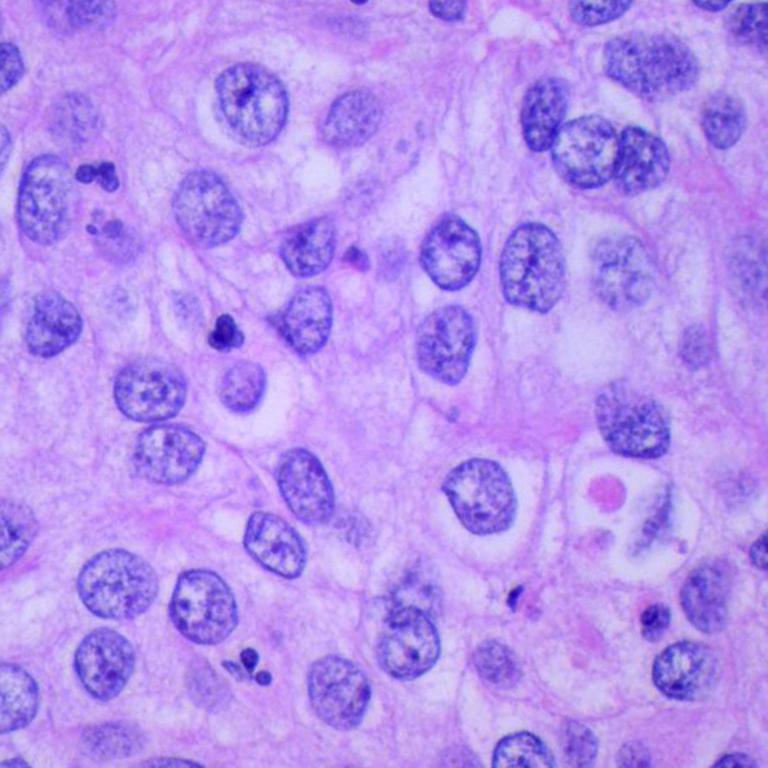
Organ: lung
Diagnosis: squamous carcinomas